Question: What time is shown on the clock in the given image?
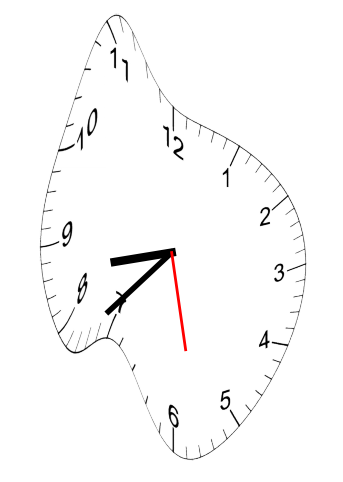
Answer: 08:37:28